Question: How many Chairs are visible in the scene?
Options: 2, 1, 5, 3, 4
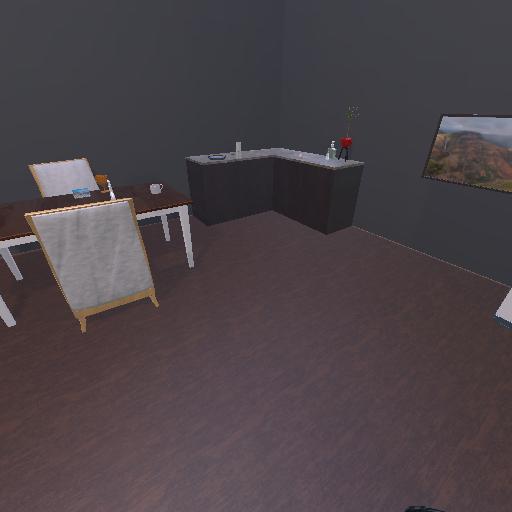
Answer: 2